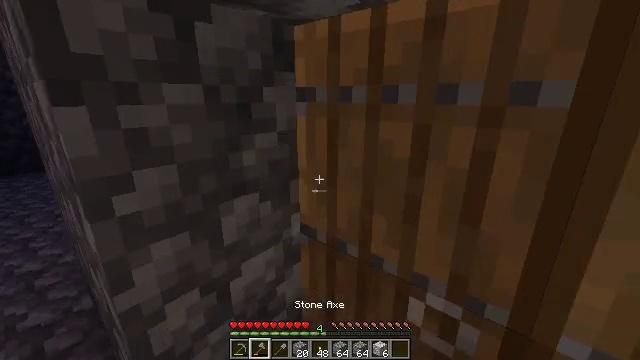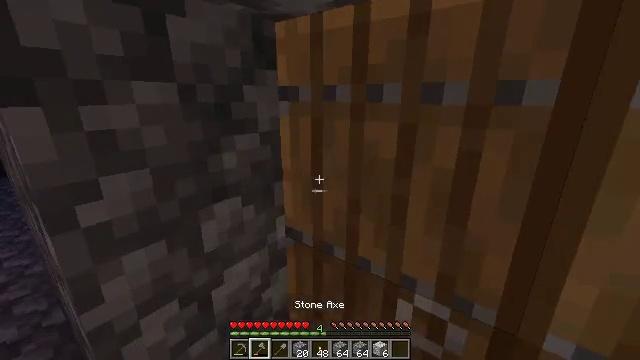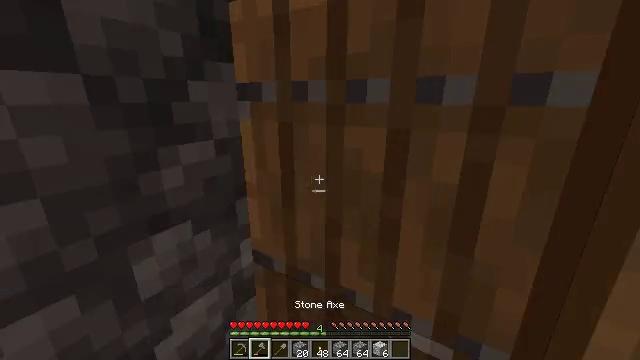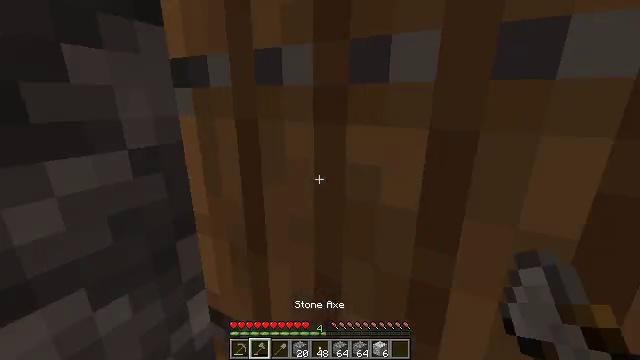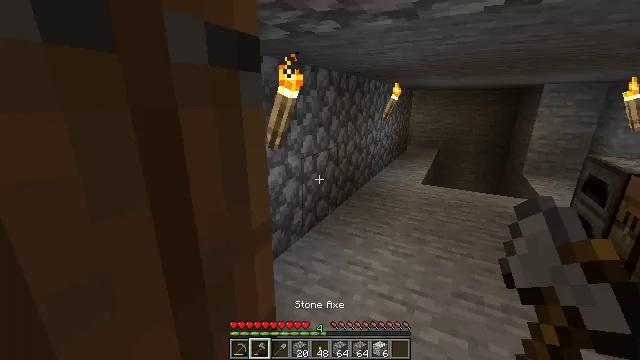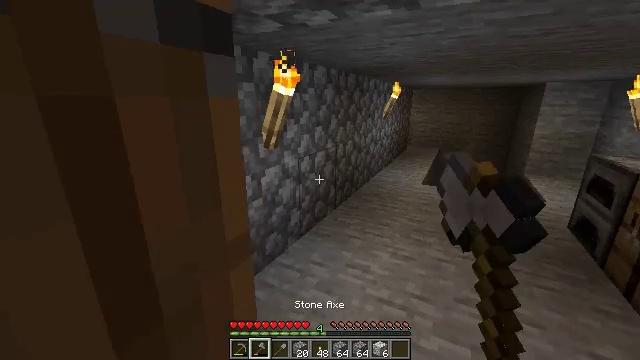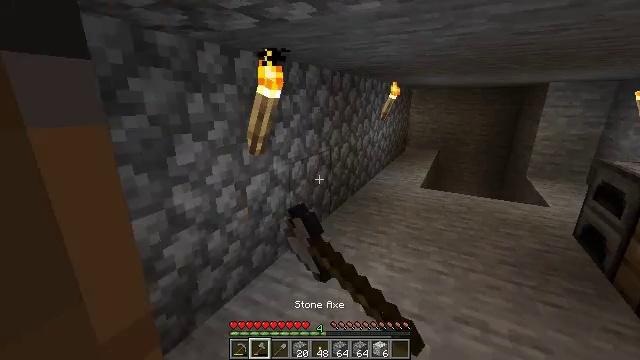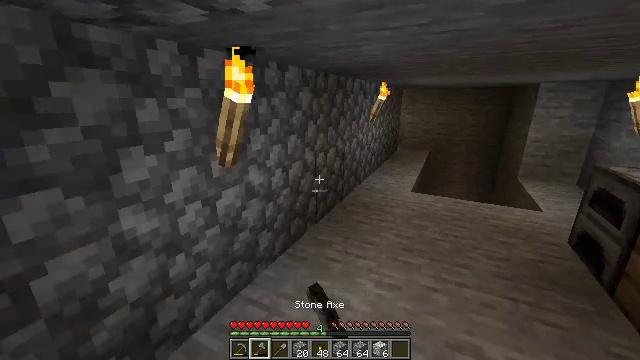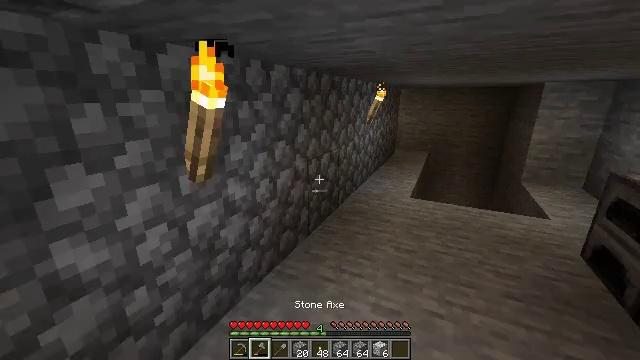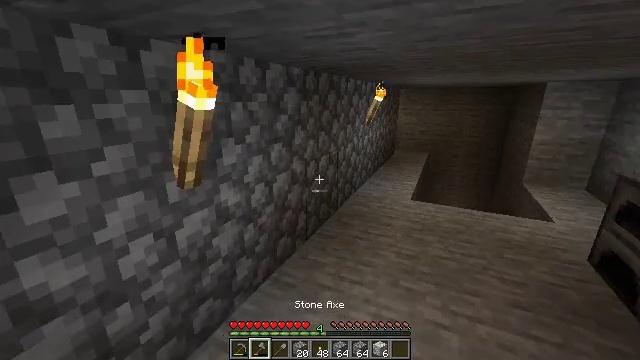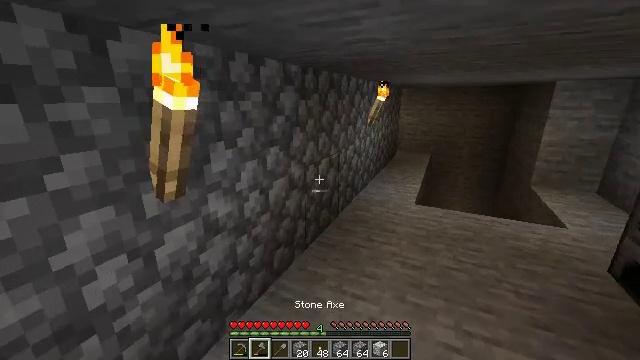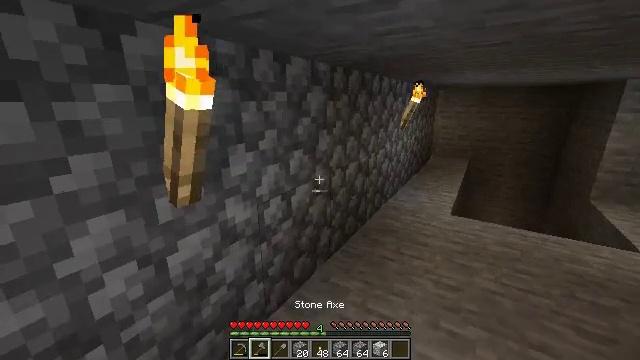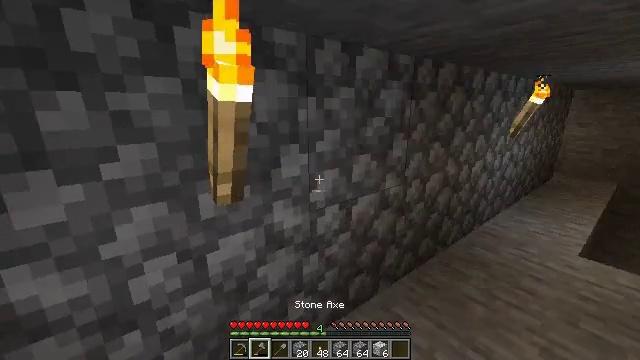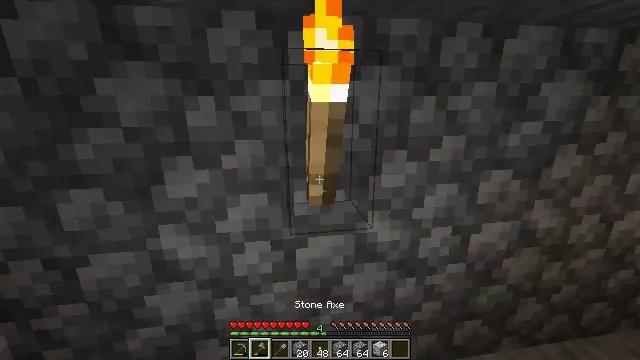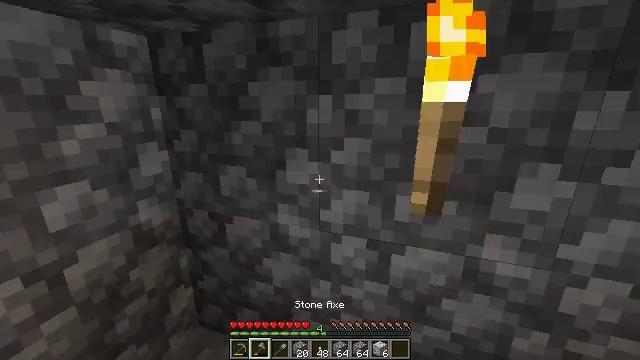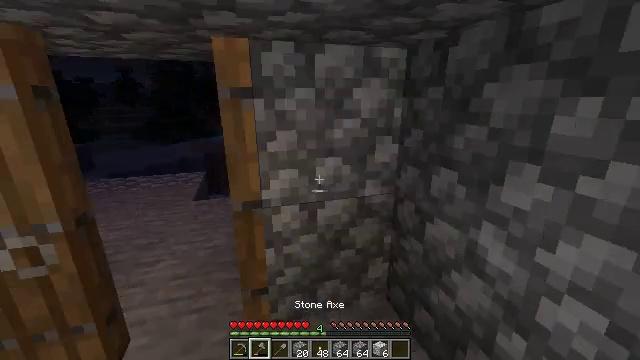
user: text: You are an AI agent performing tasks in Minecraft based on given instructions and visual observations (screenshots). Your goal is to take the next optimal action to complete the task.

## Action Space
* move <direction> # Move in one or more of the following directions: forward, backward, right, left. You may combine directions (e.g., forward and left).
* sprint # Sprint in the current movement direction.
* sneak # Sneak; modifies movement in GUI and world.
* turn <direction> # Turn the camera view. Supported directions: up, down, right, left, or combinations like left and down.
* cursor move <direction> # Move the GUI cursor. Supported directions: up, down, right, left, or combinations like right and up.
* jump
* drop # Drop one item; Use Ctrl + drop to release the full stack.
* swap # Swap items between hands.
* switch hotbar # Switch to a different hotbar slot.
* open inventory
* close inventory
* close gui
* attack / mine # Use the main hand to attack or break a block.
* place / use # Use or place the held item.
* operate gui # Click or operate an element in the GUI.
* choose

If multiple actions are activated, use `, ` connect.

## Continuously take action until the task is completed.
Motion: motion action
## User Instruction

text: Put spruce planks and sticks in the crafting grid to get a spruce fence.
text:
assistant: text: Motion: move forward, turn right, switch to hotbar 2
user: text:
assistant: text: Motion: move forward, turn right
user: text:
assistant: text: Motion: move forward, turn right
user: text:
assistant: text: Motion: move forward, use / place
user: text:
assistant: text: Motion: move forward, use / place
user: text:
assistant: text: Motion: move forward, use / place
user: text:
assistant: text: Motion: move forward, turn right
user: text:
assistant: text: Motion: move forward
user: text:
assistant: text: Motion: move forward
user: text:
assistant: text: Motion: move forward
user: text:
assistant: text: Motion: move forward and move right, turn left
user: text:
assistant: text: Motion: move forward and move right, turn left
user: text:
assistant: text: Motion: move forward and move right, turn left
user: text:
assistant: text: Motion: move right, turn left and down
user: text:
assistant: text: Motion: move right, turn left
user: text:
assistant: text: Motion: turn left
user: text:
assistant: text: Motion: turn left
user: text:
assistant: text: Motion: turn right
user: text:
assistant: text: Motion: turn right
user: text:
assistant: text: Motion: no_op
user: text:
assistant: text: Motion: no_op
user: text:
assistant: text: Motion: no_op
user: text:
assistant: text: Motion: turn right and up
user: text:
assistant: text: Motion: turn right
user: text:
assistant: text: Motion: no_op
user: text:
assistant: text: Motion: no_op
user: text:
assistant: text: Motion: no_op
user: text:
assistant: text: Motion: no_op
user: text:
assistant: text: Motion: no_op
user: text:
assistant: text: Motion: no_op